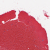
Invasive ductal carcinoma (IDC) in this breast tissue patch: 0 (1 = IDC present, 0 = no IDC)